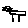
Label: cat